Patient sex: F
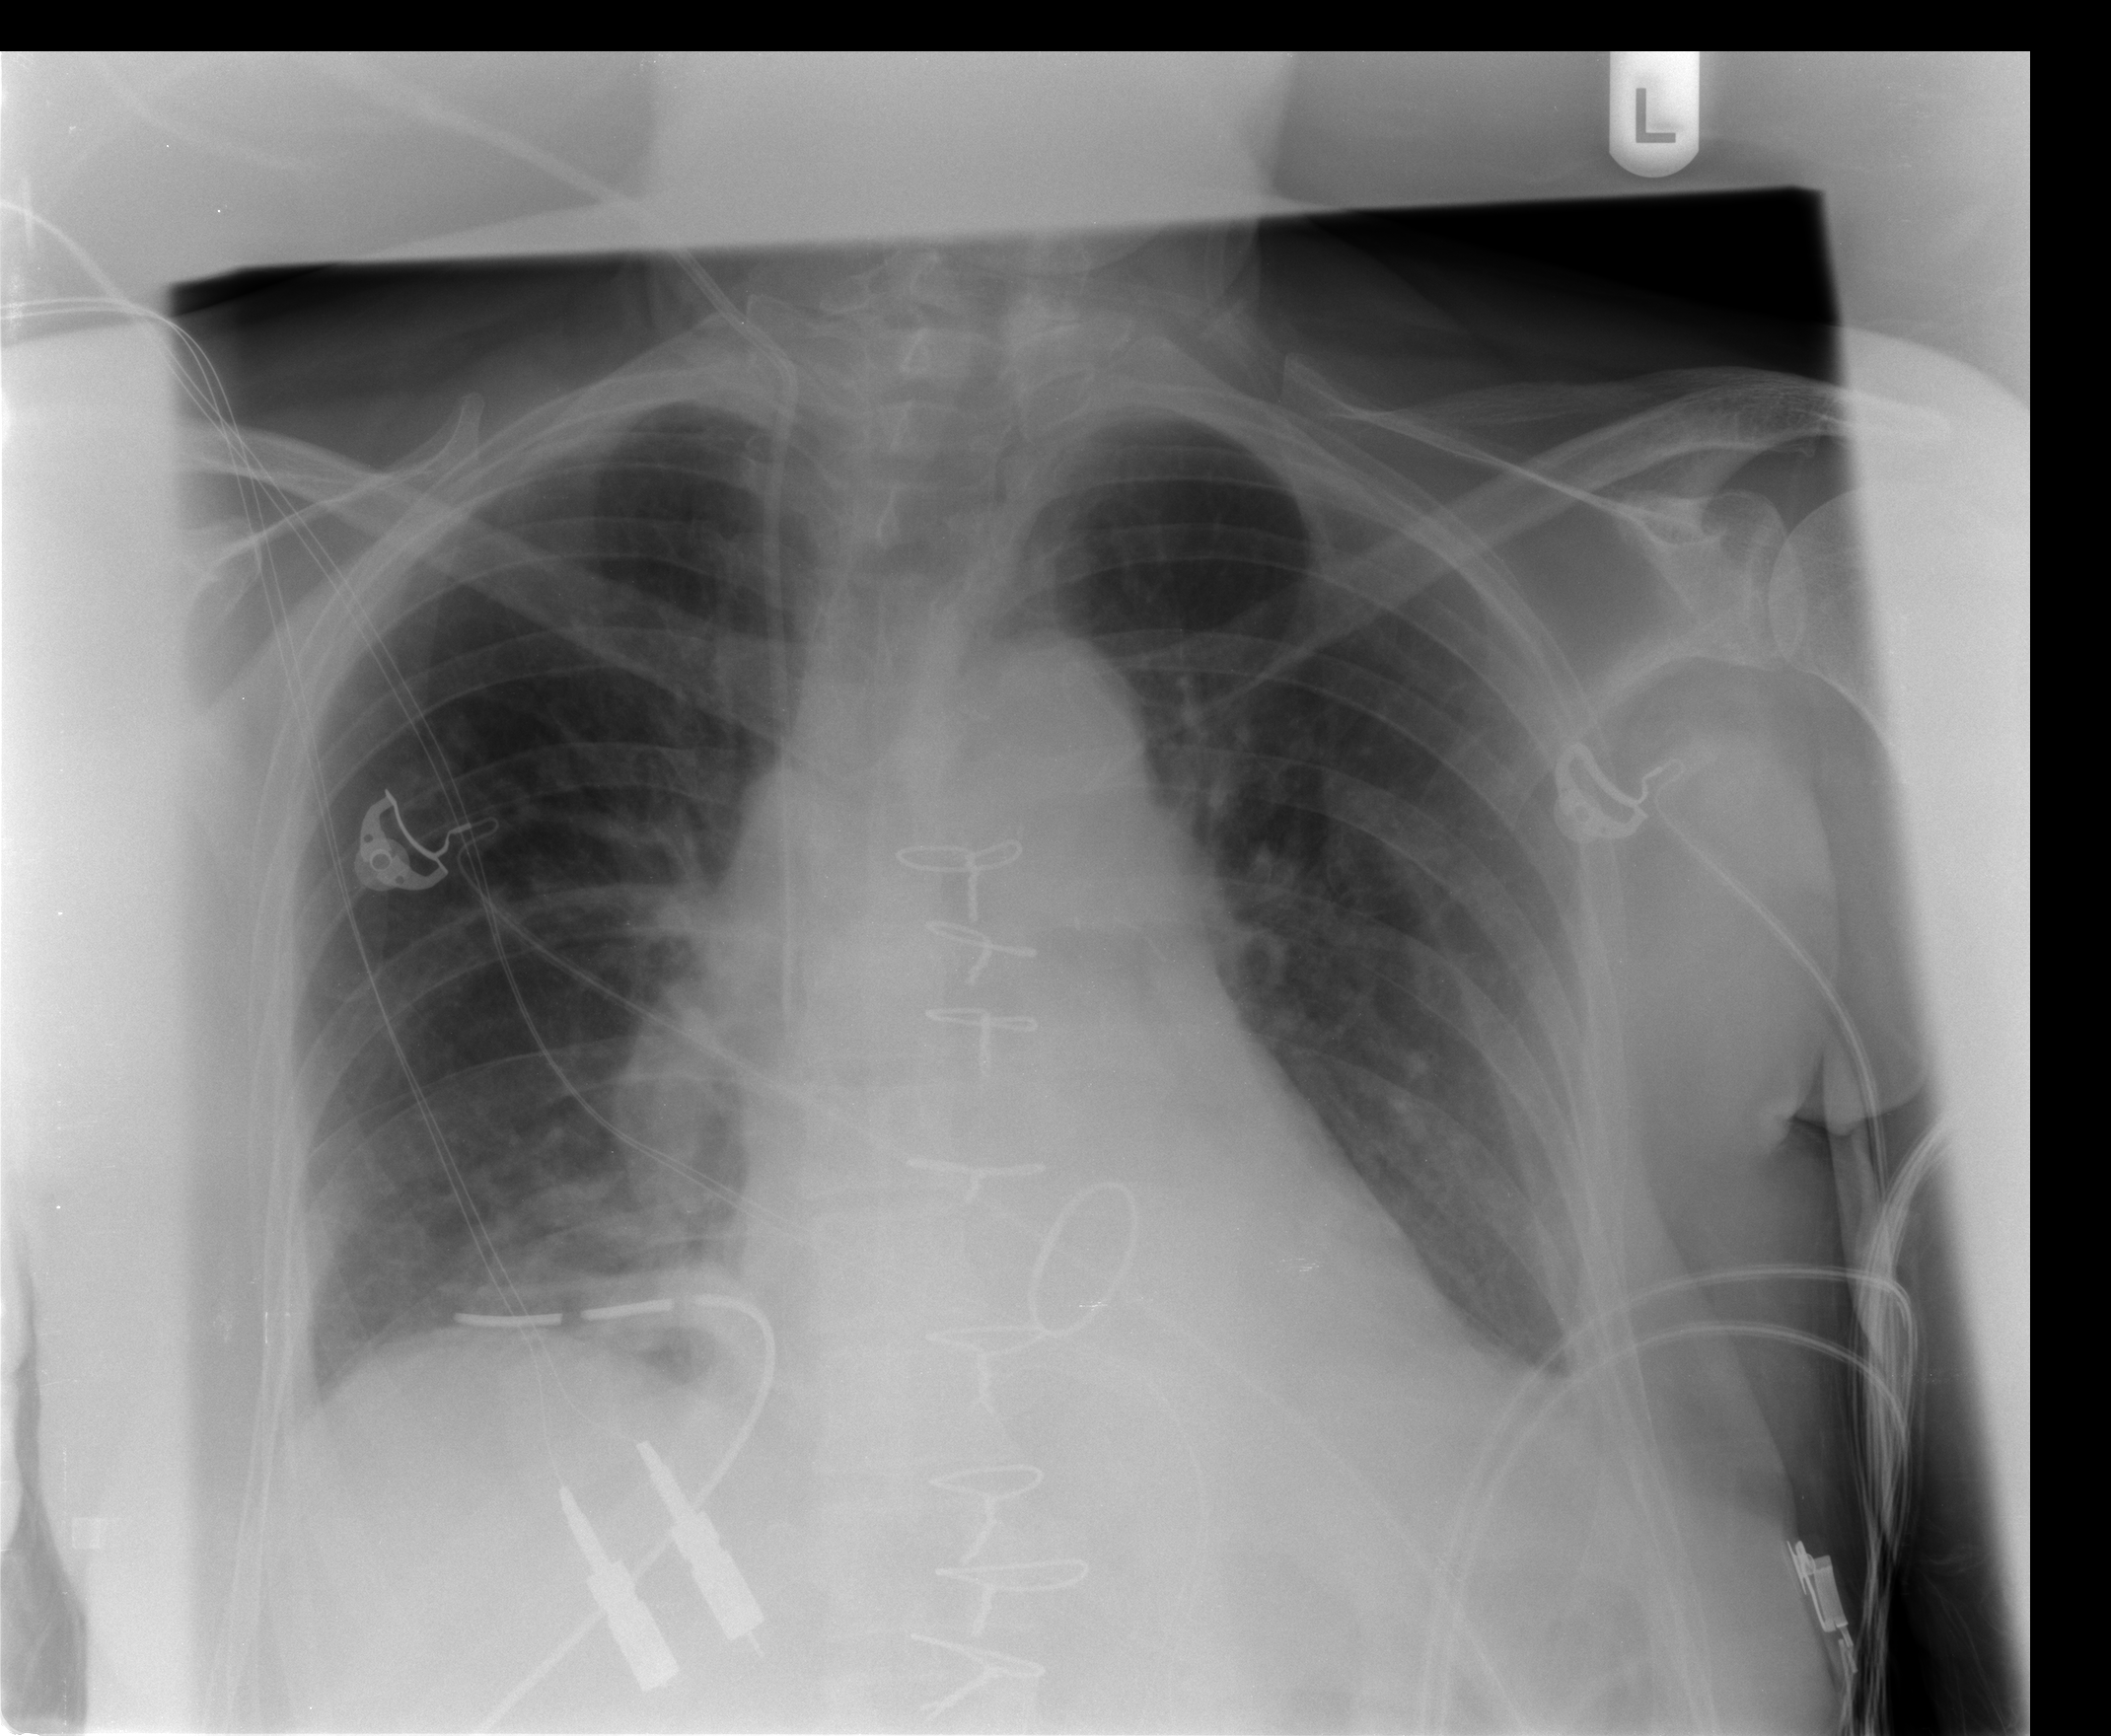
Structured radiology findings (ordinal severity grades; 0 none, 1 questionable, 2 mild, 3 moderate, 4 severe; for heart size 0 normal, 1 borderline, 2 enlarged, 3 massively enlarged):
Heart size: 1
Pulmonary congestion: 1
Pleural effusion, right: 0
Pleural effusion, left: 2
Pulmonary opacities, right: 0
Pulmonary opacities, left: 0
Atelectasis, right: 2
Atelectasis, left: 2